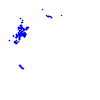
Particle: kaon